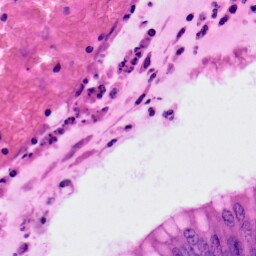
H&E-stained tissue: Colon